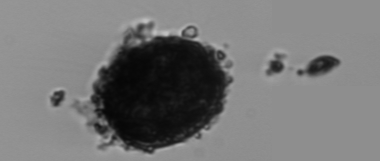
Label: Thalassiosira_TAG_external_detritus